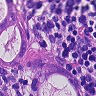
Metastatic tissue present: yes